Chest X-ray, PA view. Patient: 61 years old, sex M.
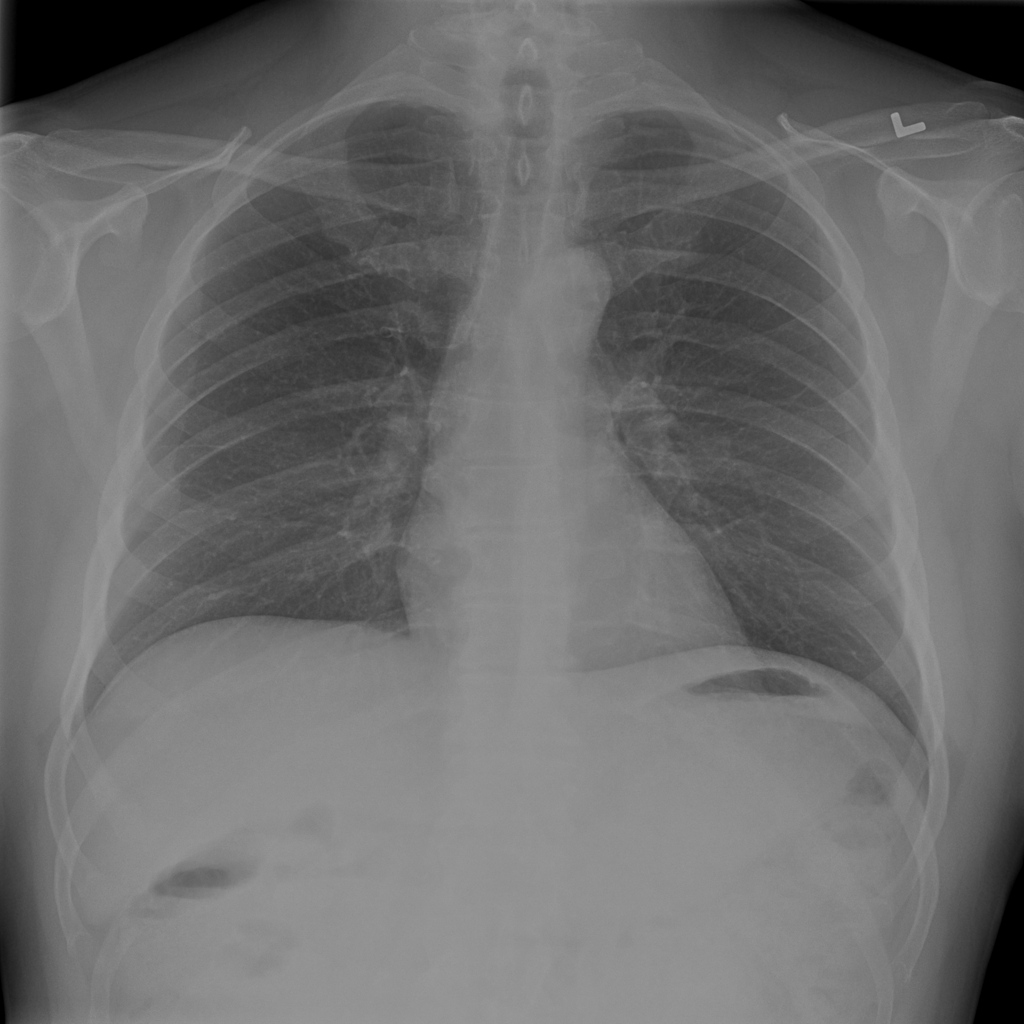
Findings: No Finding